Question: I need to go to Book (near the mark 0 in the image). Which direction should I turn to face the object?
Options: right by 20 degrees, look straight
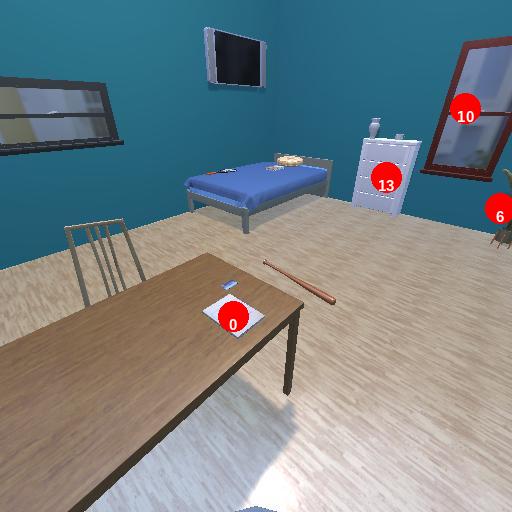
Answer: right by 20 degrees